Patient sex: M
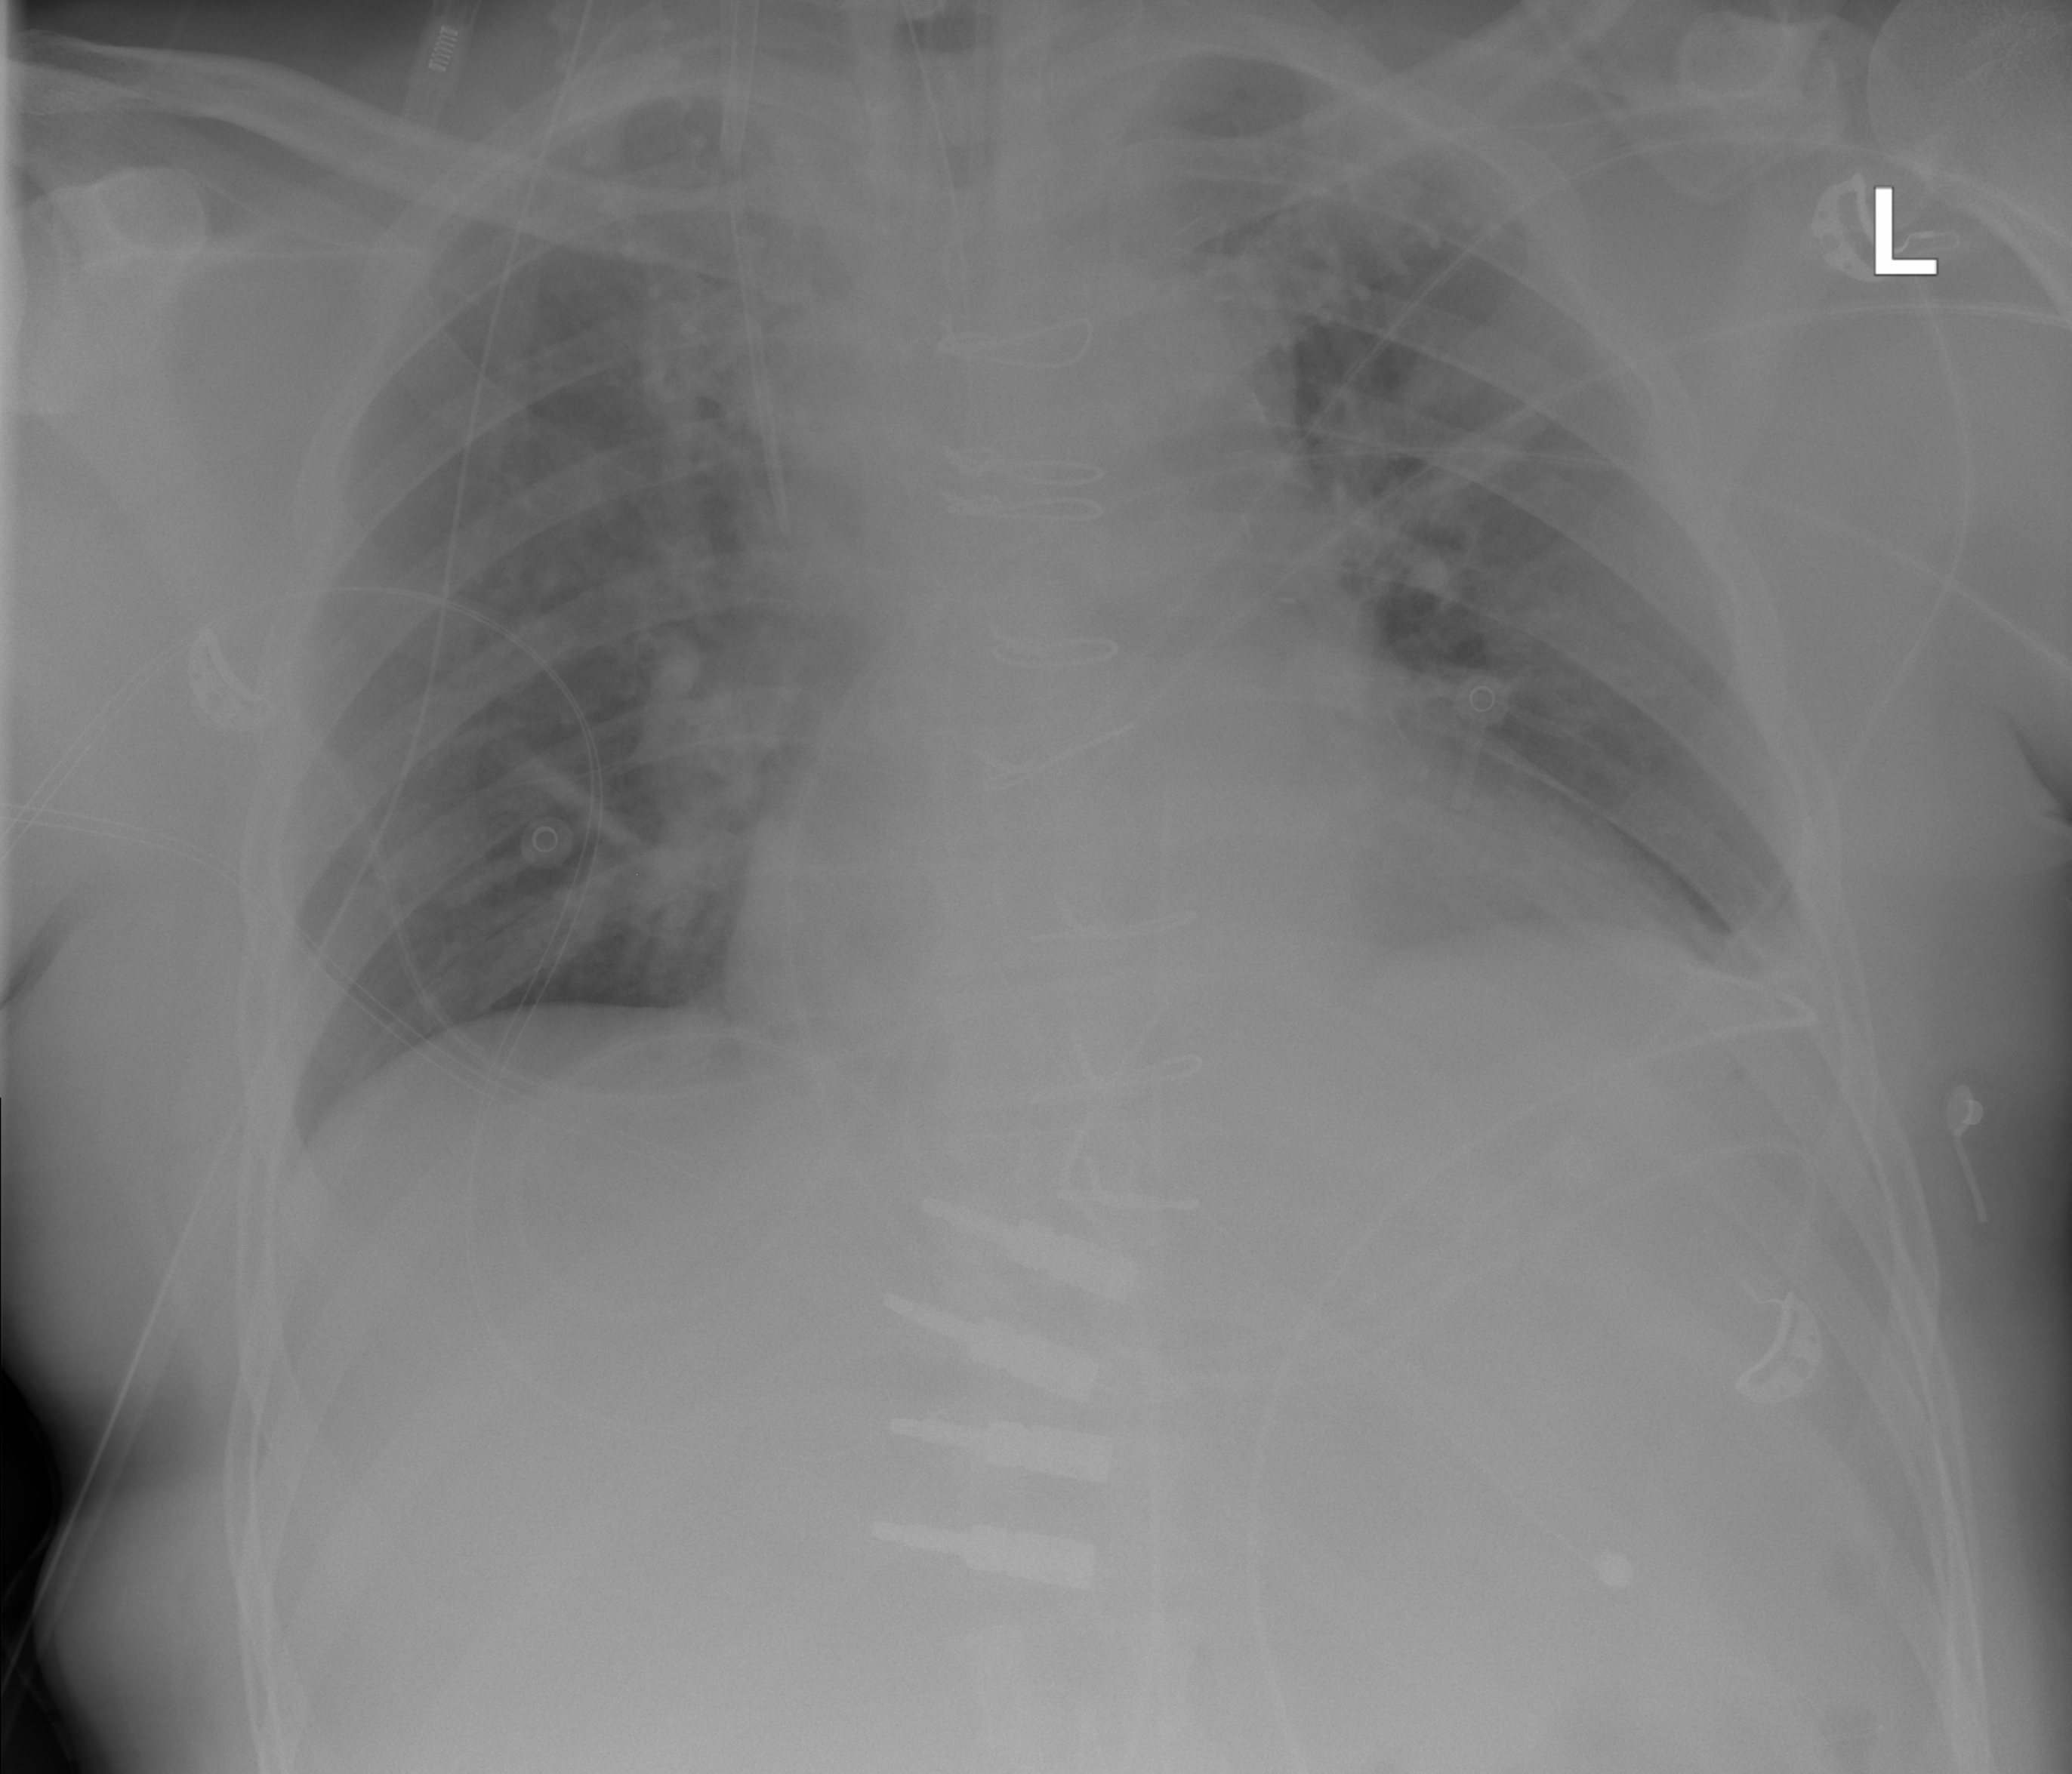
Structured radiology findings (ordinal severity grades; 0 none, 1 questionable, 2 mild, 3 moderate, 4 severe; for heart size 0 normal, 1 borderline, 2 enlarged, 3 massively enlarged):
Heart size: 2
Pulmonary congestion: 0
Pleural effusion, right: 0
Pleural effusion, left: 1
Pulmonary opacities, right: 0
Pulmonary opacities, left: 0
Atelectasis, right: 0
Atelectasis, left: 2